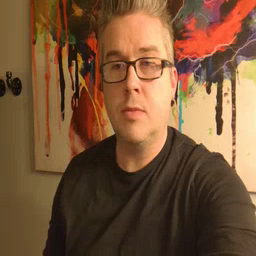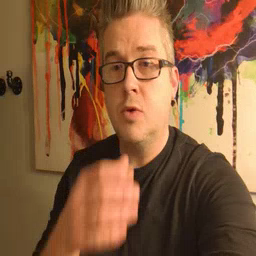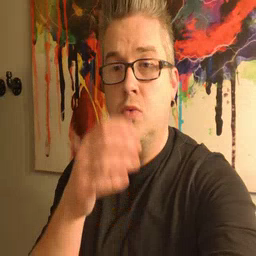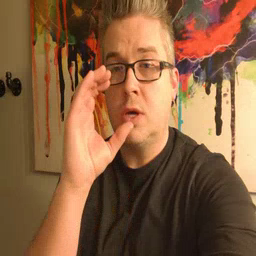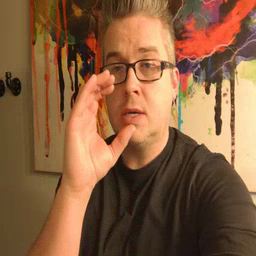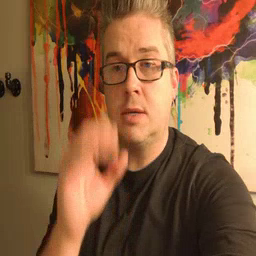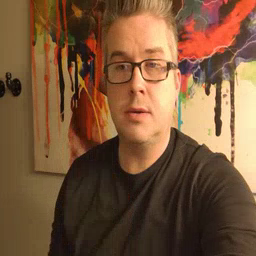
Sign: drink